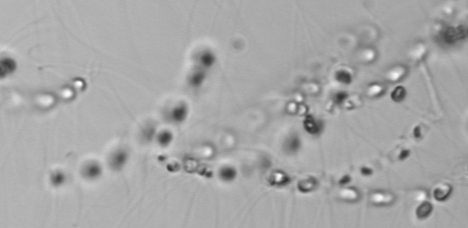
Label: Chaetoceros_socialis